Question:
<URL>
I am not able to create website using jekyll as in command prompt it doesn't show the basic website created at once.It takes a lot time to analyse the fundamentals of it .Help me in the command prompt error or anything else.
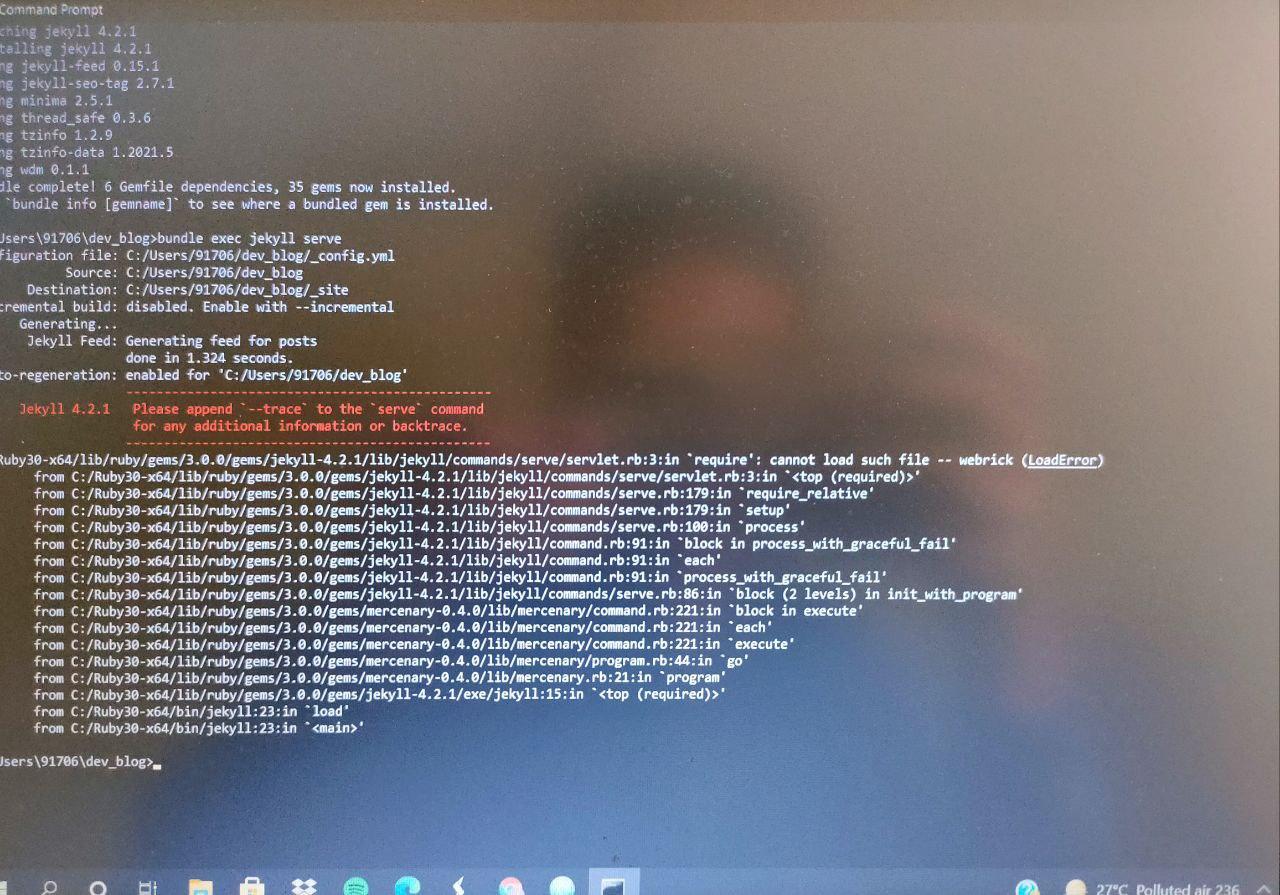
Answer: This happened to me when I updated to Ruby 3 since 'webrick' is not added to the 'Gemfile'.
Run 'bundle add webrick' then your local 'jekyll serve' will works.